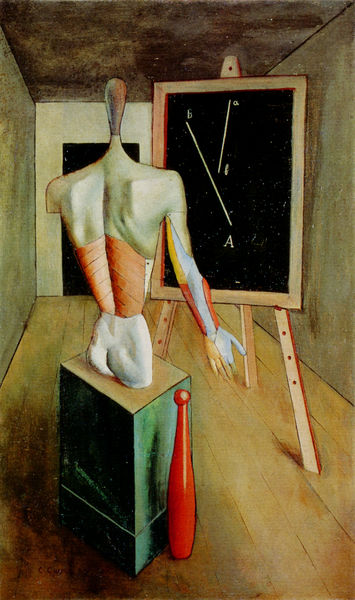
Titel: Solitudine
Künstler: Carlo Carrà
Standort: Zürich.
Institution: Sammlung S. und C. Giedion
Schlagwörter: akt, hand, körper, schatten, weiß, grün, braun, raum, schwarz, tür, zeichnung, zimmer, rot, anatomie, arm, figur, moderne, dielen, tafel, staffelei, surreal, surrealismus, kegel, torso, quader, rotr